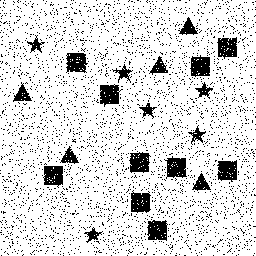
Squares: 10
Triangles: 5
Stars: 6
Total shapes: 21